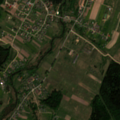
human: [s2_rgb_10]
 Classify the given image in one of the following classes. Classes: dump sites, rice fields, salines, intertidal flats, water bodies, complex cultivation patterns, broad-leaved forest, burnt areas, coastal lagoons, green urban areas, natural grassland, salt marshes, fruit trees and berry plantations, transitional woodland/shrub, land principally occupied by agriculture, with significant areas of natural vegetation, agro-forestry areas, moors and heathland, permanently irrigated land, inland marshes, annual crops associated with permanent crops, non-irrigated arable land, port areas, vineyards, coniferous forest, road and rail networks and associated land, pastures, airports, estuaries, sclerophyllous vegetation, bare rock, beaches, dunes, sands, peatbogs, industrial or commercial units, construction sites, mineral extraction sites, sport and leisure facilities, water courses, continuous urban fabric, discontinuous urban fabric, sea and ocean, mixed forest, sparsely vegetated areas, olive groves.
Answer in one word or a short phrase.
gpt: discontinuous urban fabric, non-irrigated arable land, pastures, complex cultivation patterns, land principally occupied by agriculture, with significant areas of natural vegetation, broad-leaved forest, coniferous forest, mixed forest